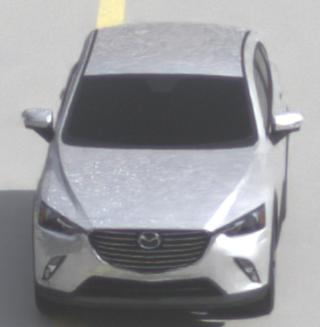
Make: Mazda
Model: CX-3 SKYACTIV-G 120
Detailed model: CX-3 (DK)
Model produced from: 2015/06
Model produced until: 2018/06
Doors: 5
Color: white
Road condition: dry road
Daytime: morning or afternoon
Contrast: low contrast